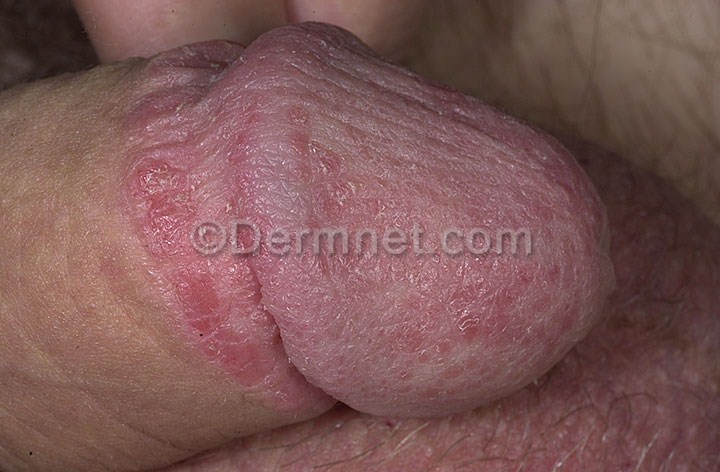
Disease: Psoriasis pictures Lichen Planus and related diseases